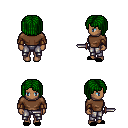
a pixel art fantasy rpg character, female body template, human, dark skin, brown long-sleeve shirt, metal pants, green pageboy hairstyle, leather bracers, black slippers, dagger, four views (front, back, left, right), 2x2 character sprite sheet, small pixel art, hard edges, no anti-aliasing